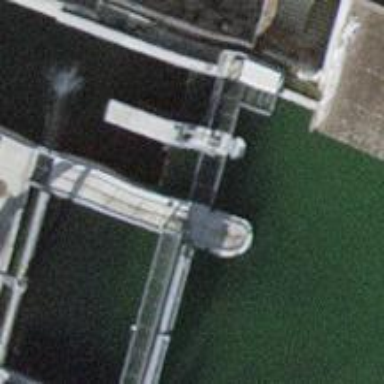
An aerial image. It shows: Dam across waterway.